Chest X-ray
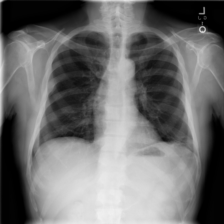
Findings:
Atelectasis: positive
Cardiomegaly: negative
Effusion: negative
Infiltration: negative
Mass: negative
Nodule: negative
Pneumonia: negative
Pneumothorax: negative
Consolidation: negative
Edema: negative
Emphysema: negative
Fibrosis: negative
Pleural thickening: negative
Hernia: negative